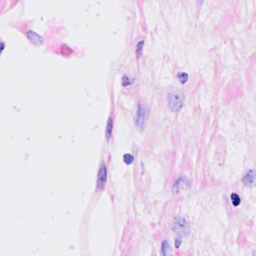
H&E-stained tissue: Breast